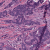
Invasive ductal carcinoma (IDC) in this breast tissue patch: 1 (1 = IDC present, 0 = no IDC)